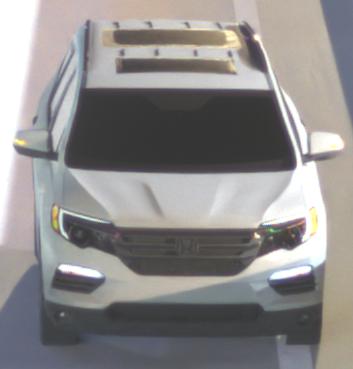
Make: Honda
Model: Pilot
Detailed model: 3
Model produced from: 2015
Model produced until: 2022
Doors: 5
Color: gray
Road condition: dry road
Daytime: night
Contrast: high contrast